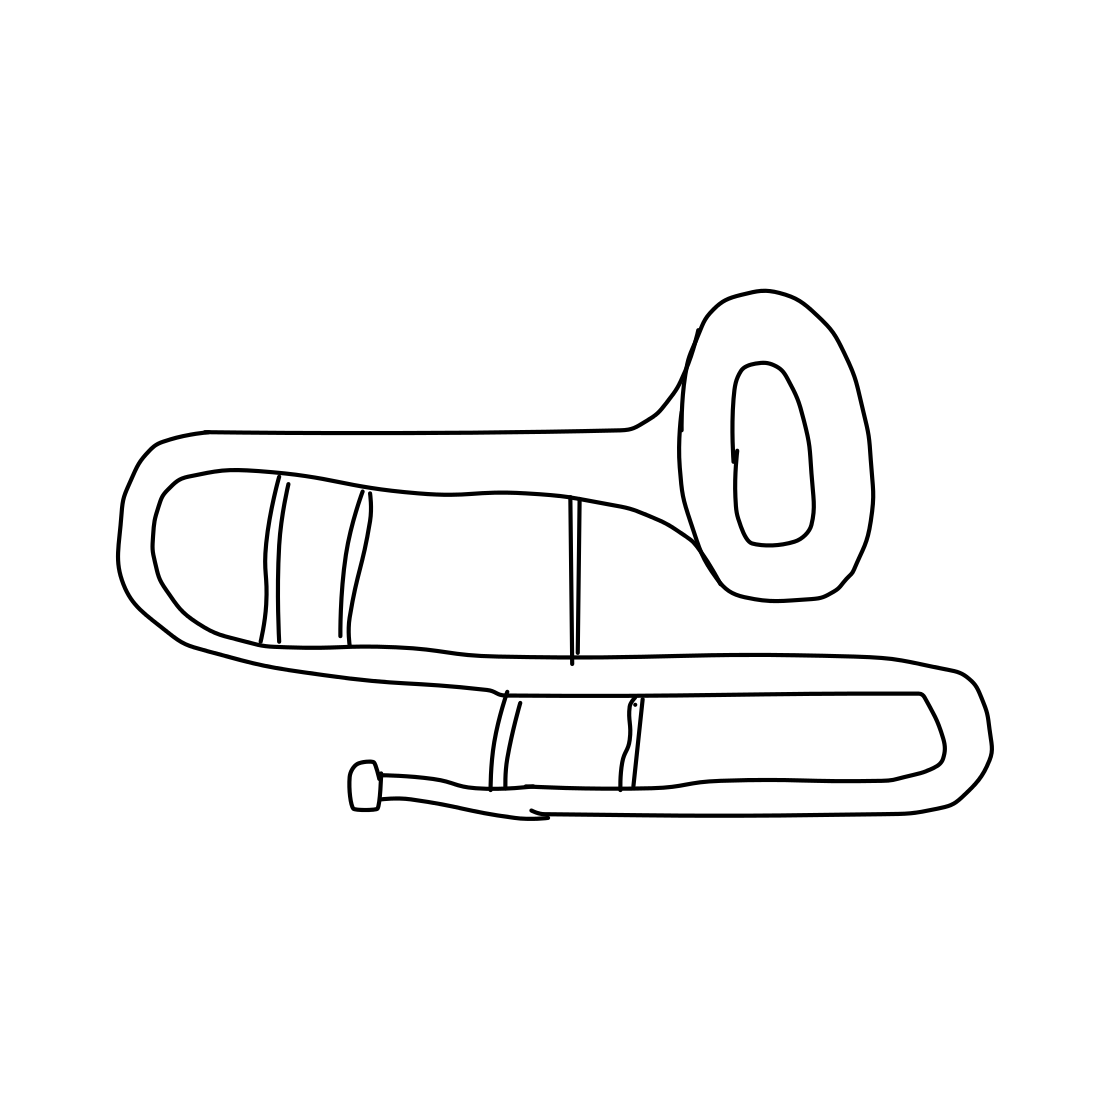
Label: trombone